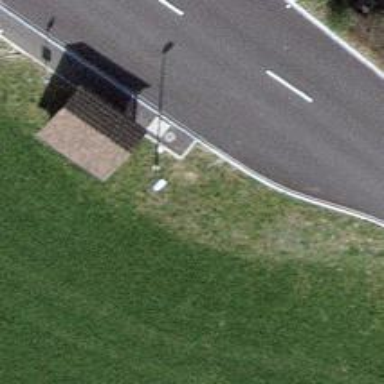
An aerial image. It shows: Bus stop with shelter. It is platform for public transport.